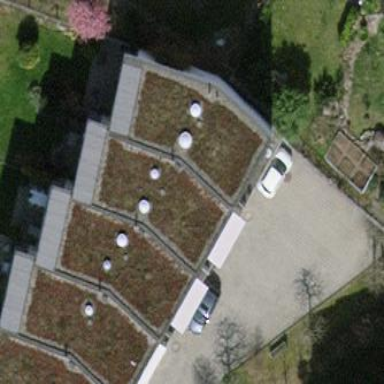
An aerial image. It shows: House with flat roof made of grass.